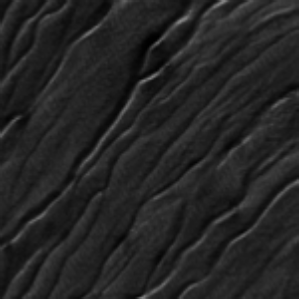
Label: frost